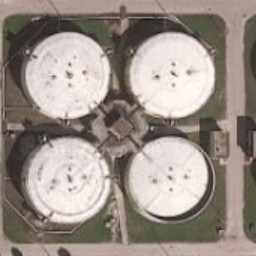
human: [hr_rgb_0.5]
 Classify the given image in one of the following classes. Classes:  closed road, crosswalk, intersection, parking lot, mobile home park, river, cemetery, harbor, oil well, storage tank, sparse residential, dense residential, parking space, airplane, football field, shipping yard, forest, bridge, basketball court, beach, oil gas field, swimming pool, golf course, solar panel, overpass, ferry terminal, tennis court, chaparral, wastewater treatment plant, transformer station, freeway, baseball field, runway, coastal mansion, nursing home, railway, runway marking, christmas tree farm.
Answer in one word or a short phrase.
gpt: storage tank